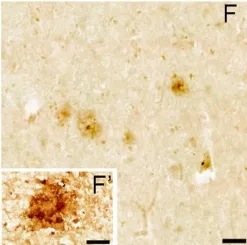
Gross and microscopic brain evaluation. Tau positive neuropils in the SN. Amyloid beta positive plaques in the middle temporal gyrus. Scale bar 50 mum; (F') scale bar 20 mum, Graph shows a summary of brain regions sampled for histopathology evaluation. Abeta, amyloid beta; AT8, phosphorylated Tau.
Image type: pathology (immunostaining)